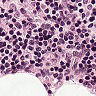
Metastatic tissue present: no